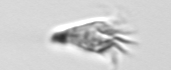
Label: Paratontonia_gracillima